Question: I have an application which sometimes shows a modal dialog, however after receiving an external message I wish to remove that dialog and replace it with another one, as the situation has changed and the first dialog no longer applies.
However the second dialog does not repaint correctly and neither does the parent stage.

I've seen this issue on jdk-8u11-windows-x64 with controls fx controlsfx-8.0.6 and also controls-fx-8.20.8. I've managed to recreate this issue outside of my application
'''
import java.util.concurrent.Executors;
import java.util.concurrent.TimeUnit;
import javafx.application.Application;
import javafx.application.Platform;
import javafx.scene.Scene;
import javafx.scene.control.Button;
import javafx.stage.Stage;
import org.controlsfx.dialog.Dialog;
public class NestedEventLoop extends Application {
private Dialog firstDialog;
private Object stage;
@Override
public void start(Stage stage) throws Exception {
Button button = new Button("press");
button.setOnAction((e) -> {
firstDialog = new Dialog(stage, "dialog", false);
firstDialog.setContent("Content...");
openAnotherDialogLater();
firstDialog.show();
});
stage.setScene(new Scene(button));
stage.show();
this.stage = stage;
}
private void openAnotherDialogLater() {
Runnable openDialog = () -> {
firstDialog.hide();
Dialog anotherDialog = new Dialog(stage, "anotherDialog", false);
anotherDialog.show();
};
Executors.newScheduledThreadPool(1).schedule(() -> {
Platform.runLater(openDialog);
}, 2, TimeUnit.SECONDS);
}
public static void main(String[] args) {
launch(args);
}
}
'''
My analysis of what is happening.
- - -
My question
-
Stack trace from jconsole whilst second dialog open.
'''
com.sun.glass.ui.win.WinApplication._enterNestedEventLoopImpl(Native Method)
com.sun.glass.ui.win.WinApplication._enterNestedEventLoop(WinApplication.java:142)
com.sun.glass.ui.Application.enterNestedEventLoop(Application.java:500)
com.sun.glass.ui.EventLoop.enter(EventLoop.java:107)
com.sun.javafx.tk.quantum.QuantumToolkit.enterNestedEventLoop(QuantumToolkit.java:542)
javafx.stage.Stage.showAndWait(Stage.java:455)
org.controlsfx.dialog.HeavyweightDialog$1.showAndWait(HeavyweightDialog.java:87)
org.controlsfx.dialog.HeavyweightDialog.show(HeavyweightDialog.java:284)
org.controlsfx.dialog.Dialog.show(Dialog.java:384)
NestedEventLoop.lambda$1(NestedEventLoop.java:37)
NestedEventLoop$$Lambda$7/<PHONE>.run(Unknown Source)
com.sun.javafx.application.PlatformImpl$6$1.run(PlatformImpl.java:301)
com.sun.javafx.application.PlatformImpl$6$1.run(PlatformImpl.java:298)
java.security.AccessController.doPrivileged(Native Method)
com.sun.javafx.application.PlatformImpl$6.run(PlatformImpl.java:298)
com.sun.glass.ui.InvokeLaterDispatcher$Future.run(InvokeLaterDispatcher.java:95)
com.sun.glass.ui.win.WinApplication._enterNestedEventLoopImpl(Native Method)
com.sun.glass.ui.win.WinApplication._enterNestedEventLoop(WinApplication.java:142)
com.sun.glass.ui.Application.enterNestedEventLoop(Application.java:500)
com.sun.glass.ui.EventLoop.enter(EventLoop.java:107)
com.sun.javafx.tk.quantum.QuantumToolkit.enterNestedEventLoop(QuantumToolkit.java:542)
javafx.stage.Stage.showAndWait(Stage.java:455)
org.controlsfx.dialog.HeavyweightDialog$1.showAndWait(HeavyweightDialog.java:87)
org.controlsfx.dialog.HeavyweightDialog.show(HeavyweightDialog.java:284)
org.controlsfx.dialog.Dialog.show(Dialog.java:384)
NestedEventLoop.lambda$0(NestedEventLoop.java:24)
NestedEventLoop$$Lambda$1/<PHONE>.handle(Unknown Source)
com.sun.javafx.event.CompositeEventHandler.dispatchBubblingEvent(CompositeEventHandler.java:86)
com.sun.javafx.event.EventHandlerManager.dispatchBubblingEvent(EventHandlerManager.java:238)
com.sun.javafx.event.EventHandlerManager.dispatchBubblingEvent(EventHandlerManager.java:191)
com.sun.javafx.event.CompositeEventDispatcher.dispatchBubblingEvent(CompositeEventDispatcher.java:59)
com.sun.javafx.event.BasicEventDispatcher.dispatchEvent(BasicEventDispatcher.java:58)
com.sun.javafx.event.EventDispatchChainImpl.dispatchEvent(EventDispatchChainImpl.java:114)
com.sun.javafx.event.BasicEventDispatcher.dispatchEvent(BasicEventDispatcher.java:56)
com.sun.javafx.event.EventDispatchChainImpl.dispatchEvent(EventDispatchChainImpl.java:114)
com.sun.javafx.event.BasicEventDispatcher.dispatchEvent(BasicEventDispatcher.java:56)
com.sun.javafx.event.EventDispatchChainImpl.dispatchEvent(EventDispatchChainImpl.java:114)
com.sun.javafx.event.EventUtil.fireEventImpl(EventUtil.java:74)
com.sun.javafx.event.EventUtil.fireEvent(EventUtil.java:49)
javafx.event.Event.fireEvent(Event.java:204)
javafx.scene.Node.fireEvent(Node.java:8175)
javafx.scene.control.Button.fire(Button.java:185)
com.sun.javafx.scene.control.behavior.ButtonBehavior.mouseReleased(ButtonBehavior.java:182)
com.sun.javafx.scene.control.skin.BehaviorSkinBase$1.handle(BehaviorSkinBase.java:96)
com.sun.javafx.scene.control.skin.BehaviorSkinBase$1.handle(BehaviorSkinBase.java:89)
com.sun.javafx.event.CompositeEventHandler$NormalEventHandlerRecord.handleBubblingEvent(CompositeEventHandler.java:218)
com.sun.javafx.event.CompositeEventHandler.dispatchBubblingEvent(CompositeEventHandler.java:80)
com.sun.javafx.event.EventHandlerManager.dispatchBubblingEvent(EventHandlerManager.java:238)
com.sun.javafx.event.EventHandlerManager.dispatchBubblingEvent(EventHandlerManager.java:191)
com.sun.javafx.event.CompositeEventDispatcher.dispatchBubblingEvent(CompositeEventDispatcher.java:59)
com.sun.javafx.event.BasicEventDispatcher.dispatchEvent(BasicEventDispatcher.java:58)
com.sun.javafx.event.EventDispatchChainImpl.dispatchEvent(EventDispatchChainImpl.java:114)
com.sun.javafx.event.BasicEventDispatcher.dispatchEvent(BasicEventDispatcher.java:56)
com.sun.javafx.event.EventDispatchChainImpl.dispatchEvent(EventDispatchChainImpl.java:114)
com.sun.javafx.event.BasicEventDispatcher.dispatchEvent(BasicEventDispatcher.java:56)
com.sun.javafx.event.EventDispatchChainImpl.dispatchEvent(EventDispatchChainImpl.java:114)
com.sun.javafx.event.EventUtil.fireEventImpl(EventUtil.java:74)
com.sun.javafx.event.EventUtil.fireEvent(EventUtil.java:54)
javafx.event.Event.fireEvent(Event.java:204)
javafx.scene.Scene$MouseHandler.process(Scene.java:3746)
javafx.scene.Scene$MouseHandler.access$1800(Scene.java:3471)
javafx.scene.Scene.impl_processMouseEvent(Scene.java:1695)
javafx.scene.Scene$ScenePeerListener.mouseEvent(Scene.java:2486)
com.sun.javafx.tk.quantum.GlassViewEventHandler$MouseEventNotification.run(GlassViewEventHandler.java:314)
com.sun.javafx.tk.quantum.GlassViewEventHandler$MouseEventNotification.run(GlassViewEventHandler.java:243)
java.security.AccessController.doPrivileged(Native Method)
com.sun.javafx.tk.quantum.GlassViewEventHandler.handleMouseEvent(GlassViewEventHandler.java:345)
com.sun.glass.ui.View.handleMouseEvent(View.java:526)
com.sun.glass.ui.View.notifyMouse(View.java:898)
com.sun.glass.ui.win.WinApplication._runLoop(Native Method)
com.sun.glass.ui.win.WinApplication.access$300(WinApplication.java:39)
com.sun.glass.ui.win.WinApplication$4$1.run(WinApplication.java:112)
java.lang.Thread.run(Thread.java:745)
'''
Update: since writing up this question I've discovered a workaround by closing the first dialog using runLater() and then opening the new dialog with another runLater(). I'm still interested on other peoples ideas on this though.
'''
private void openAnotherDialogLater() {
Runnable closeDialog = () -> {
firstDialog.hide();
};
Runnable openDialog = () -> {
Dialog anotherDialog = new Dialog(stage, "anotherDialog", false);
anotherDialog.show();
};
Executors.newScheduledThreadPool(1).schedule(() -> {
Platform.runLater(closeDialog);
Platform.runLater(openDialog);
}, 2, TimeUnit.SECONDS);
}
'''
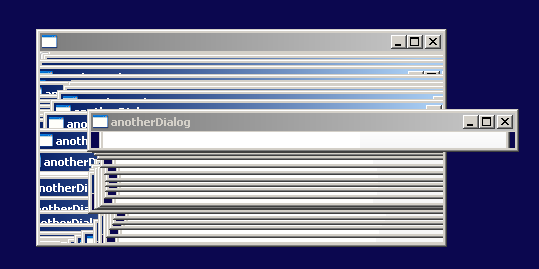
Answer: Regardless of my comment, I suggest using the new <URL> in JDK 8u40. You can represent the arrival of an external message in the result type of the first dialog, and if the message arrived, open the second dialog as part of handling the first dialog's result:
'''
enum Result { MSG_ARRIVED, ... }
Dialog<Result> firstDialog = ...;
firstDialog.showAndWait().ifPresent(res -> {
if(res == Result.MSG_ARRIVED) {
anotherDialog = ...;
anotherDialog.show();
}
});
'''
When the message arrives, just set the result of the first dialog to MSG_ARRIVED and close the dialog:
'''
Platform.runLater(() -> {
firstDialog.setResult(Result.MSG_ARRIVED);
firstDialog.hide();
});
'''